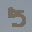
Label: 5